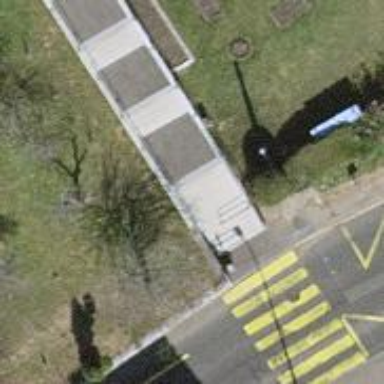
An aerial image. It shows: Paved road with steps.